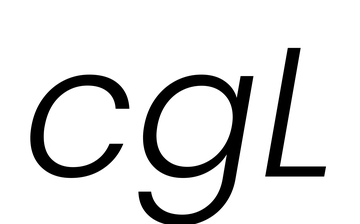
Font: Poppins-LightItalic